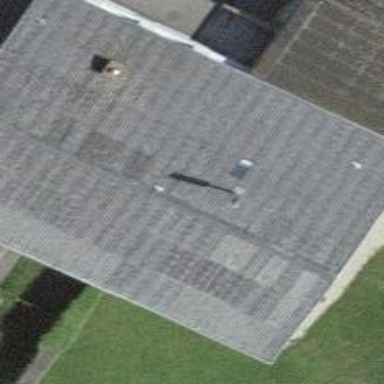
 consisting of solar photovoltaic panels."